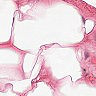
Metastatic tissue present: no